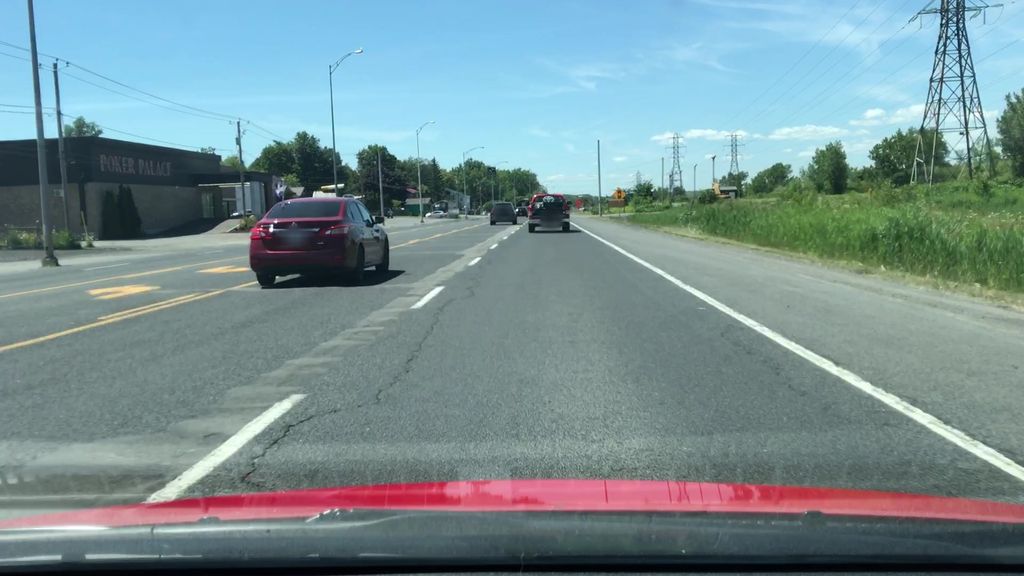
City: montreal